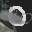
Label: 0